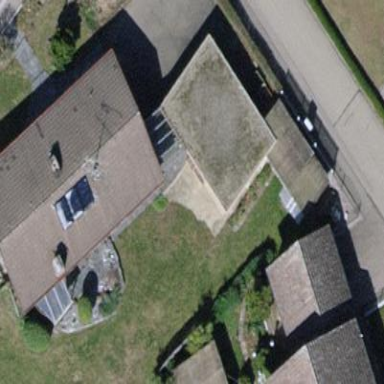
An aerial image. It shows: Garage.